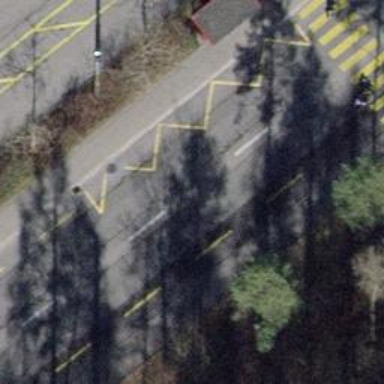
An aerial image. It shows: Bus stop with stop position for public transport.